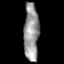
Tissue: skin
Cell type: Endothelial cells
Senescence score: 0.7746
Nuclear area (px): 850
Mean DAPI intensity: 151.525